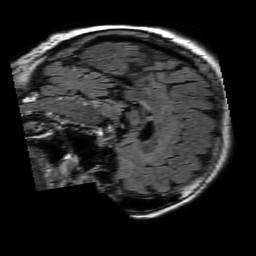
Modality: FLAIR
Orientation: sagittal
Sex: female
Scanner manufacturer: philips
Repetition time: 11 s
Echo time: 0.125 s